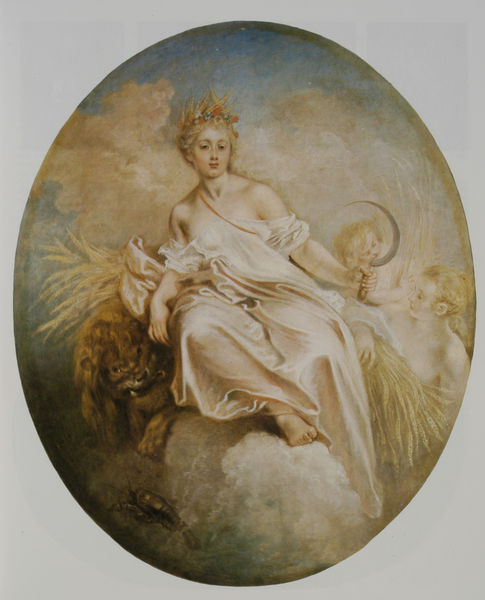
Titel: L'Este, Sommer oder Allegorie des Sommers
Künstler: Antoine Watteau
Standort: Washington (District of Columbia)
Institution: National Gallery of Art
Schlagwörter: blau, flügel, fuß, gemälde, gott, haut, himmel, mann, nackt, weiß, wolken, frauen, menschen, mädchen, ocker, sitzen, ausschnitt, blume, blumen, braun, frau, frisur, grau, haar, hell, kleid, schmuck, blüten, dame, hund, rose, rot, tier, tiere, tuch, wolke, beige, malerei, blond, jung, barock, falten, gesicht, halten, mensch, rahmen, bildnis, hals, portrait, erde, gewand, gold, haare, reich, schnur, sitzend, stoff, kind, dekoltee, krone, locken, rokoko, rosa, schulter, schultern, seide, kinder, kreis, oval, rund, engel, putte, fell, hellblau, himmelblau, sommer, knaben, ernte, garben, getreide, korn, weizen, ähre, creme, hellbraun, herbst, angelehnt, junge, frühling, satin, barfuss, schulterfrei, mond, hummer, krabbe, schweben, mohn, mohnblumen, jungfrau, sichel, haarkranz, allegorie, kranz, mythologie, göttin, kornblumen, werkzeug, toga, blumenkranz, ehre, reichtum, blütenkranz, löwe, gurt, heilige, rokokko, ähren, putten, jahreszeit, tunika, sternzeichen, fee, putti, athene, blaß, artemis, diana, sense, krebs, fruchtbarkeit, alegorie, august, erntedank, monster, tatze, bekränzt, kalender, zyklus, pastelle, ährenkranz, jahreszeiten, vignette, ellipse, tierkreis, sennerin, kreiszeichen, begleiter, pastelltöne, beuge, skorpion, grauen, ehren, schnitterin, cremeweiß, terra, ovalbild, tunik, ceris, ceres, lobster, zartrosa, abundantia, lowenfell, ei, venus mit spiegel, bldon, kornähren, abundazia, schel, weißes kleid